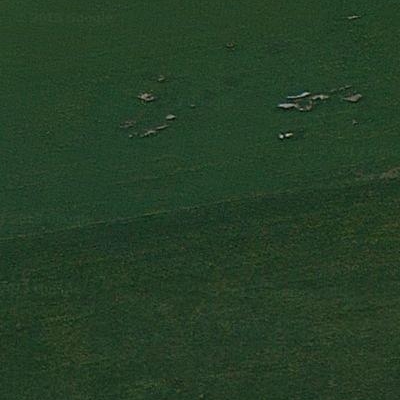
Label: bField